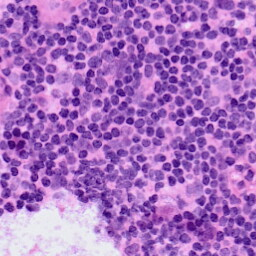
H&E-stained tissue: LymphNode